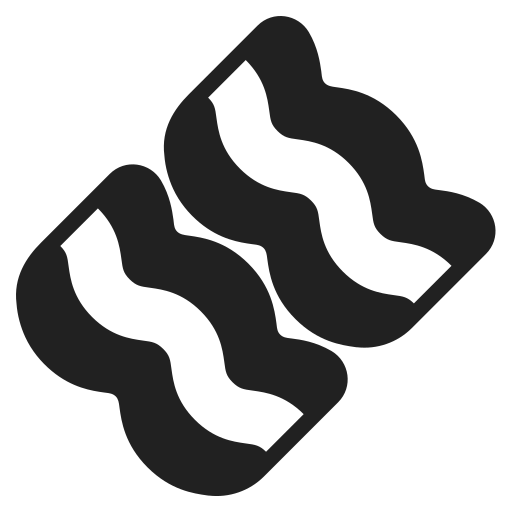
bacon high contrast